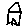
Label: house